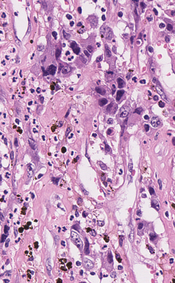
Tumor epithelial tissue: yes
Tumor-associated stroma tissue: yes
Normal tissue: no